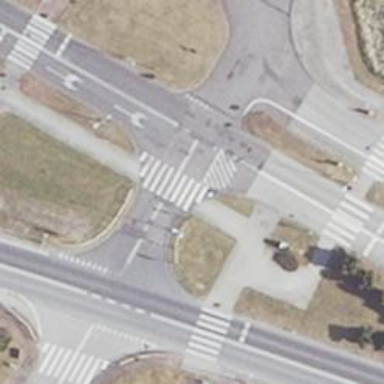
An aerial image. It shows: Zebra crossing on the road.